Question: A few months ago I vigorously started to create my own HTML/JS based game but since I ran into a few more challenging problems, progress has stopped completely.
One of these problems is as follows:

I have this grid of 'div's with 'transform: rotate(-45deg) skew(15deg, 15deg);' which I can't figure out how to keep centered on the background for various screen sizes.
The background image is decently centered with this:
'''
background-size: cover;
background-position: 50% 50%;
'''
My problem is that the grid should be centered like the background image and stick to it.
# JSFiddle
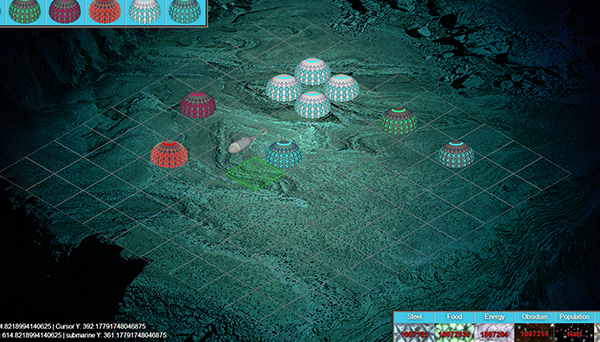
Answer: The following should center it for a minimum of 400px width and height:
'''
#grid {
position: absolute;
width: 400px;
height: 400px;
/*the following 4 definitions will center any div that uses absolute positioning*/
left: 50%;
top: 50%;
margin-top:-200px;/*1/2 of the height*/
margin-left:-200px;/*1/2 of the width*/
-moz-transform: rotate(-45deg) skew(15deg, 15deg);
-webkit-transform: rotate(-45deg) skew(15deg, 15deg);
-ms-transform: rotate(-45deg) skew(15deg, 15deg);
transform: rotate(-45deg) skew(15deg, 15deg);
background-size: 100% 100%;*/
}
'''
Basically the trick to position a div in the center to use negative margin-left and margin-right, while assigning 1/2 of the width/height to them.
Hope this helps!